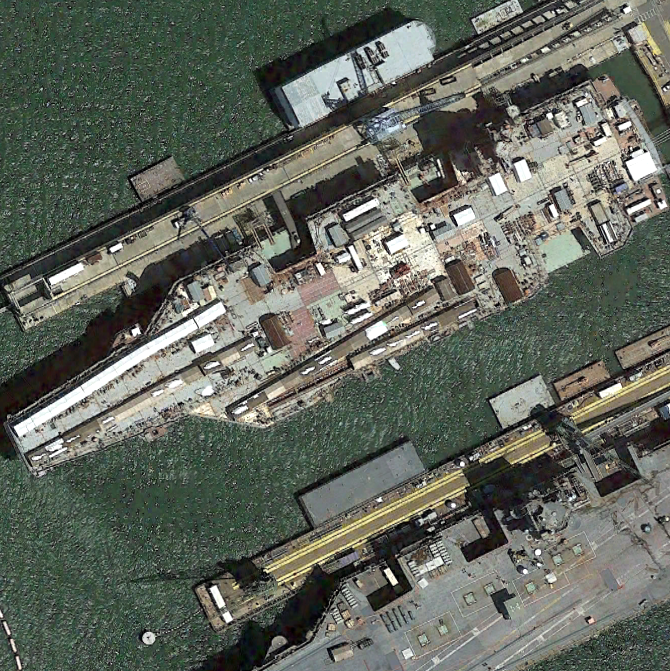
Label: aircraft_carrier